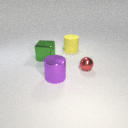
large purple metal cylinder in front of large green metal cube